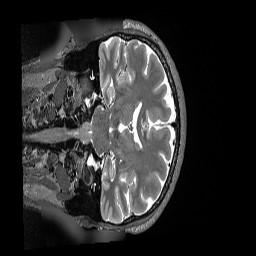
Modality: T2w
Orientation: coronal
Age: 61
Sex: male